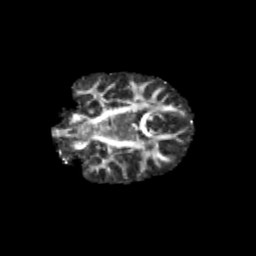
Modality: FA
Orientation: coronal
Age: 11
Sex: female
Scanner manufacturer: siemens
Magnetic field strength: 3 T
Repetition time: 3.8 s
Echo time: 0.07 s